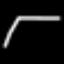
Label: octagon